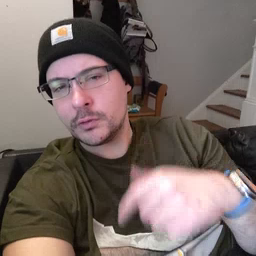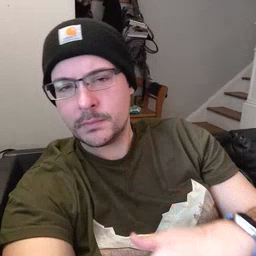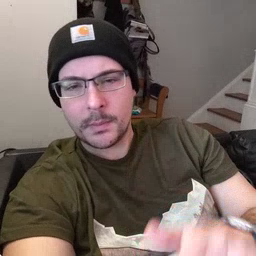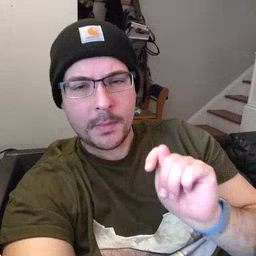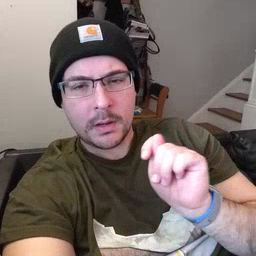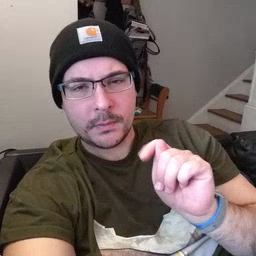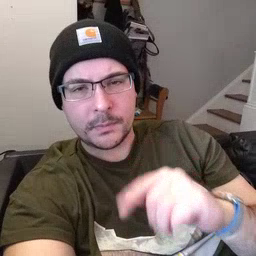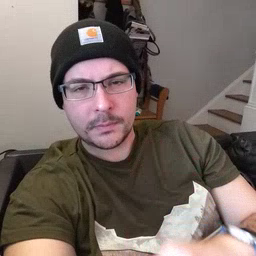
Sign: potty